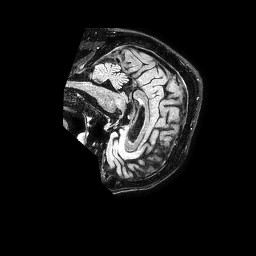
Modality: FLAIR
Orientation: sagittal
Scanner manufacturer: philips
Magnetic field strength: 1.5 T
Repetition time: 4.8 s
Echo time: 0.3 s